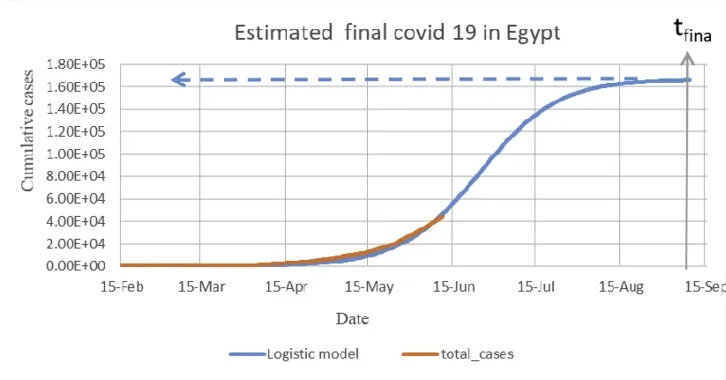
The predicted final of coronavirus in Egypt for epidemic (data until 15 Jun 2020).
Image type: chart (chart)